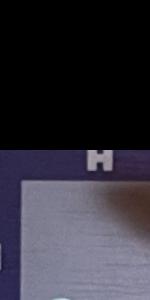
Label: Empty